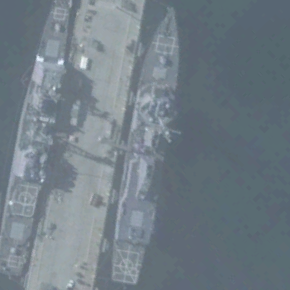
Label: destroyer